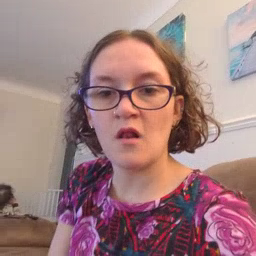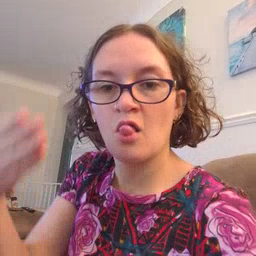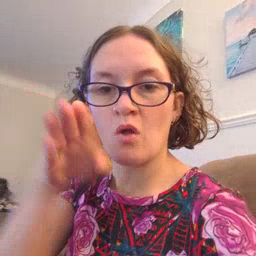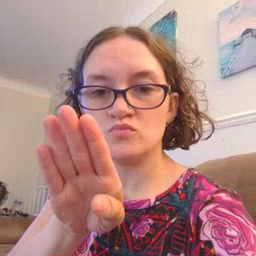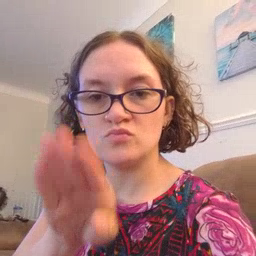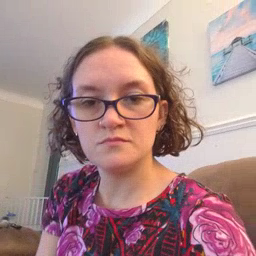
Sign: close